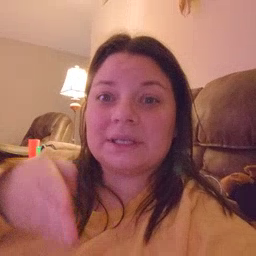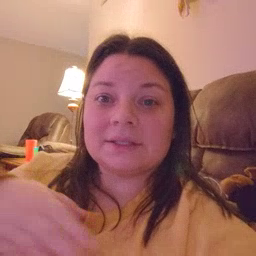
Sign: jeans